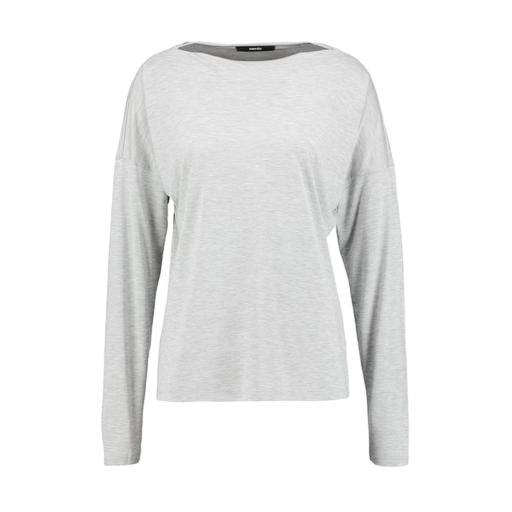
longsleeve t-shirt, loose fit t-shirt, long-sleeve t-shirt only macy, white background